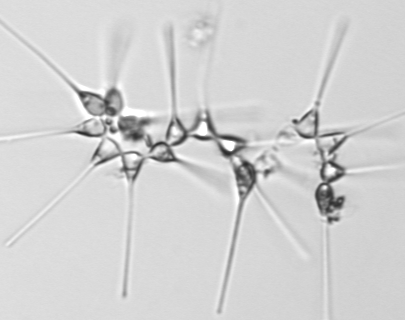
Label: Asterionellopsis_glacialis